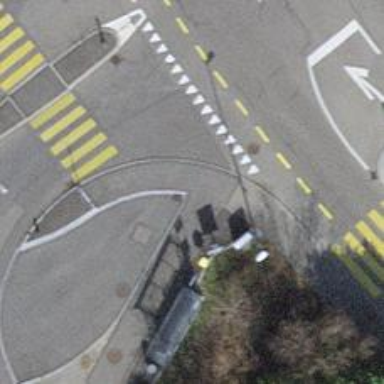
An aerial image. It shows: Platform for public transport with shelter.